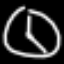
Label: clock